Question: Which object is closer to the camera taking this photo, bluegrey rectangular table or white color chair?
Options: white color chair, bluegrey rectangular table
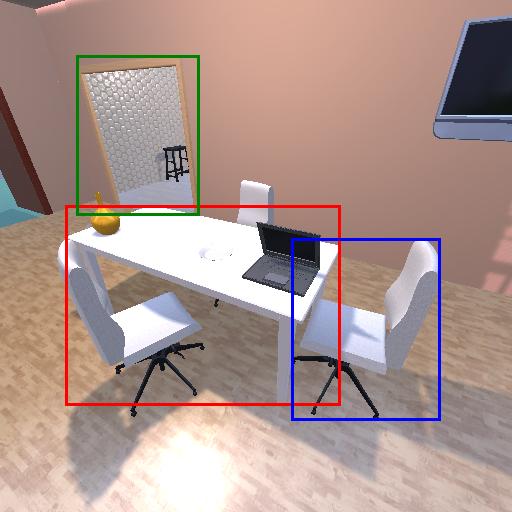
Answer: white color chair